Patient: sex M, age 37
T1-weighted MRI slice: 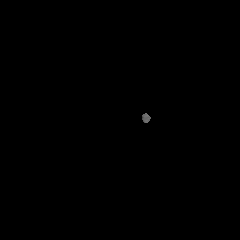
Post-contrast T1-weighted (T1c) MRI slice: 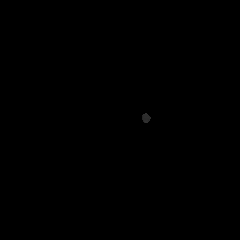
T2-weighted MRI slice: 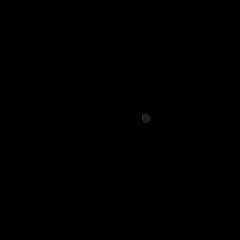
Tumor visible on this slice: no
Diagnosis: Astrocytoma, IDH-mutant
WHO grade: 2